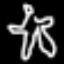
Label: angel